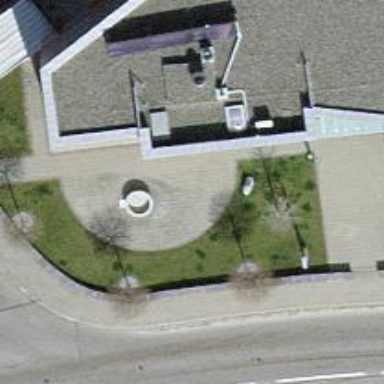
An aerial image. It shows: Fountain.